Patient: sex M, age 65
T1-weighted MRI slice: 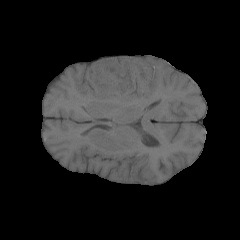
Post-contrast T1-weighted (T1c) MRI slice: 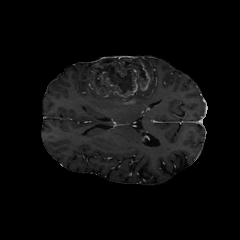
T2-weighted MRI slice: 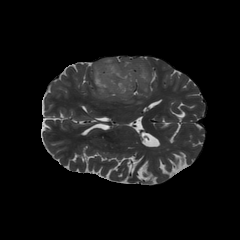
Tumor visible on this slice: yes
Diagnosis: Glioblastoma, IDH-wildtype
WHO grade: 4